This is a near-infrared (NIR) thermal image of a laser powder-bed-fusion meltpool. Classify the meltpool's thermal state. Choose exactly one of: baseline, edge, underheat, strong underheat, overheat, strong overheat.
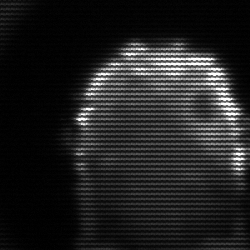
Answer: baseline